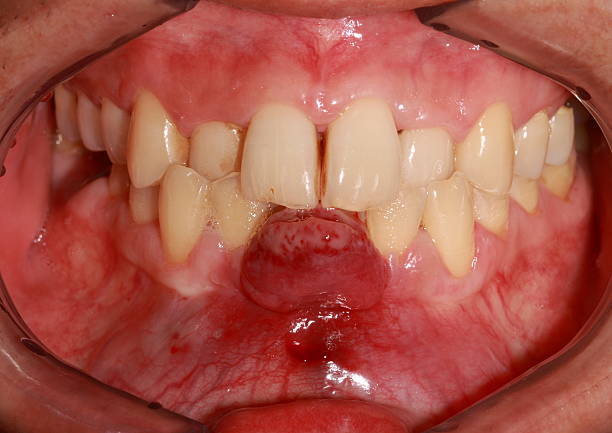
Condition: Gingivitis